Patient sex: M
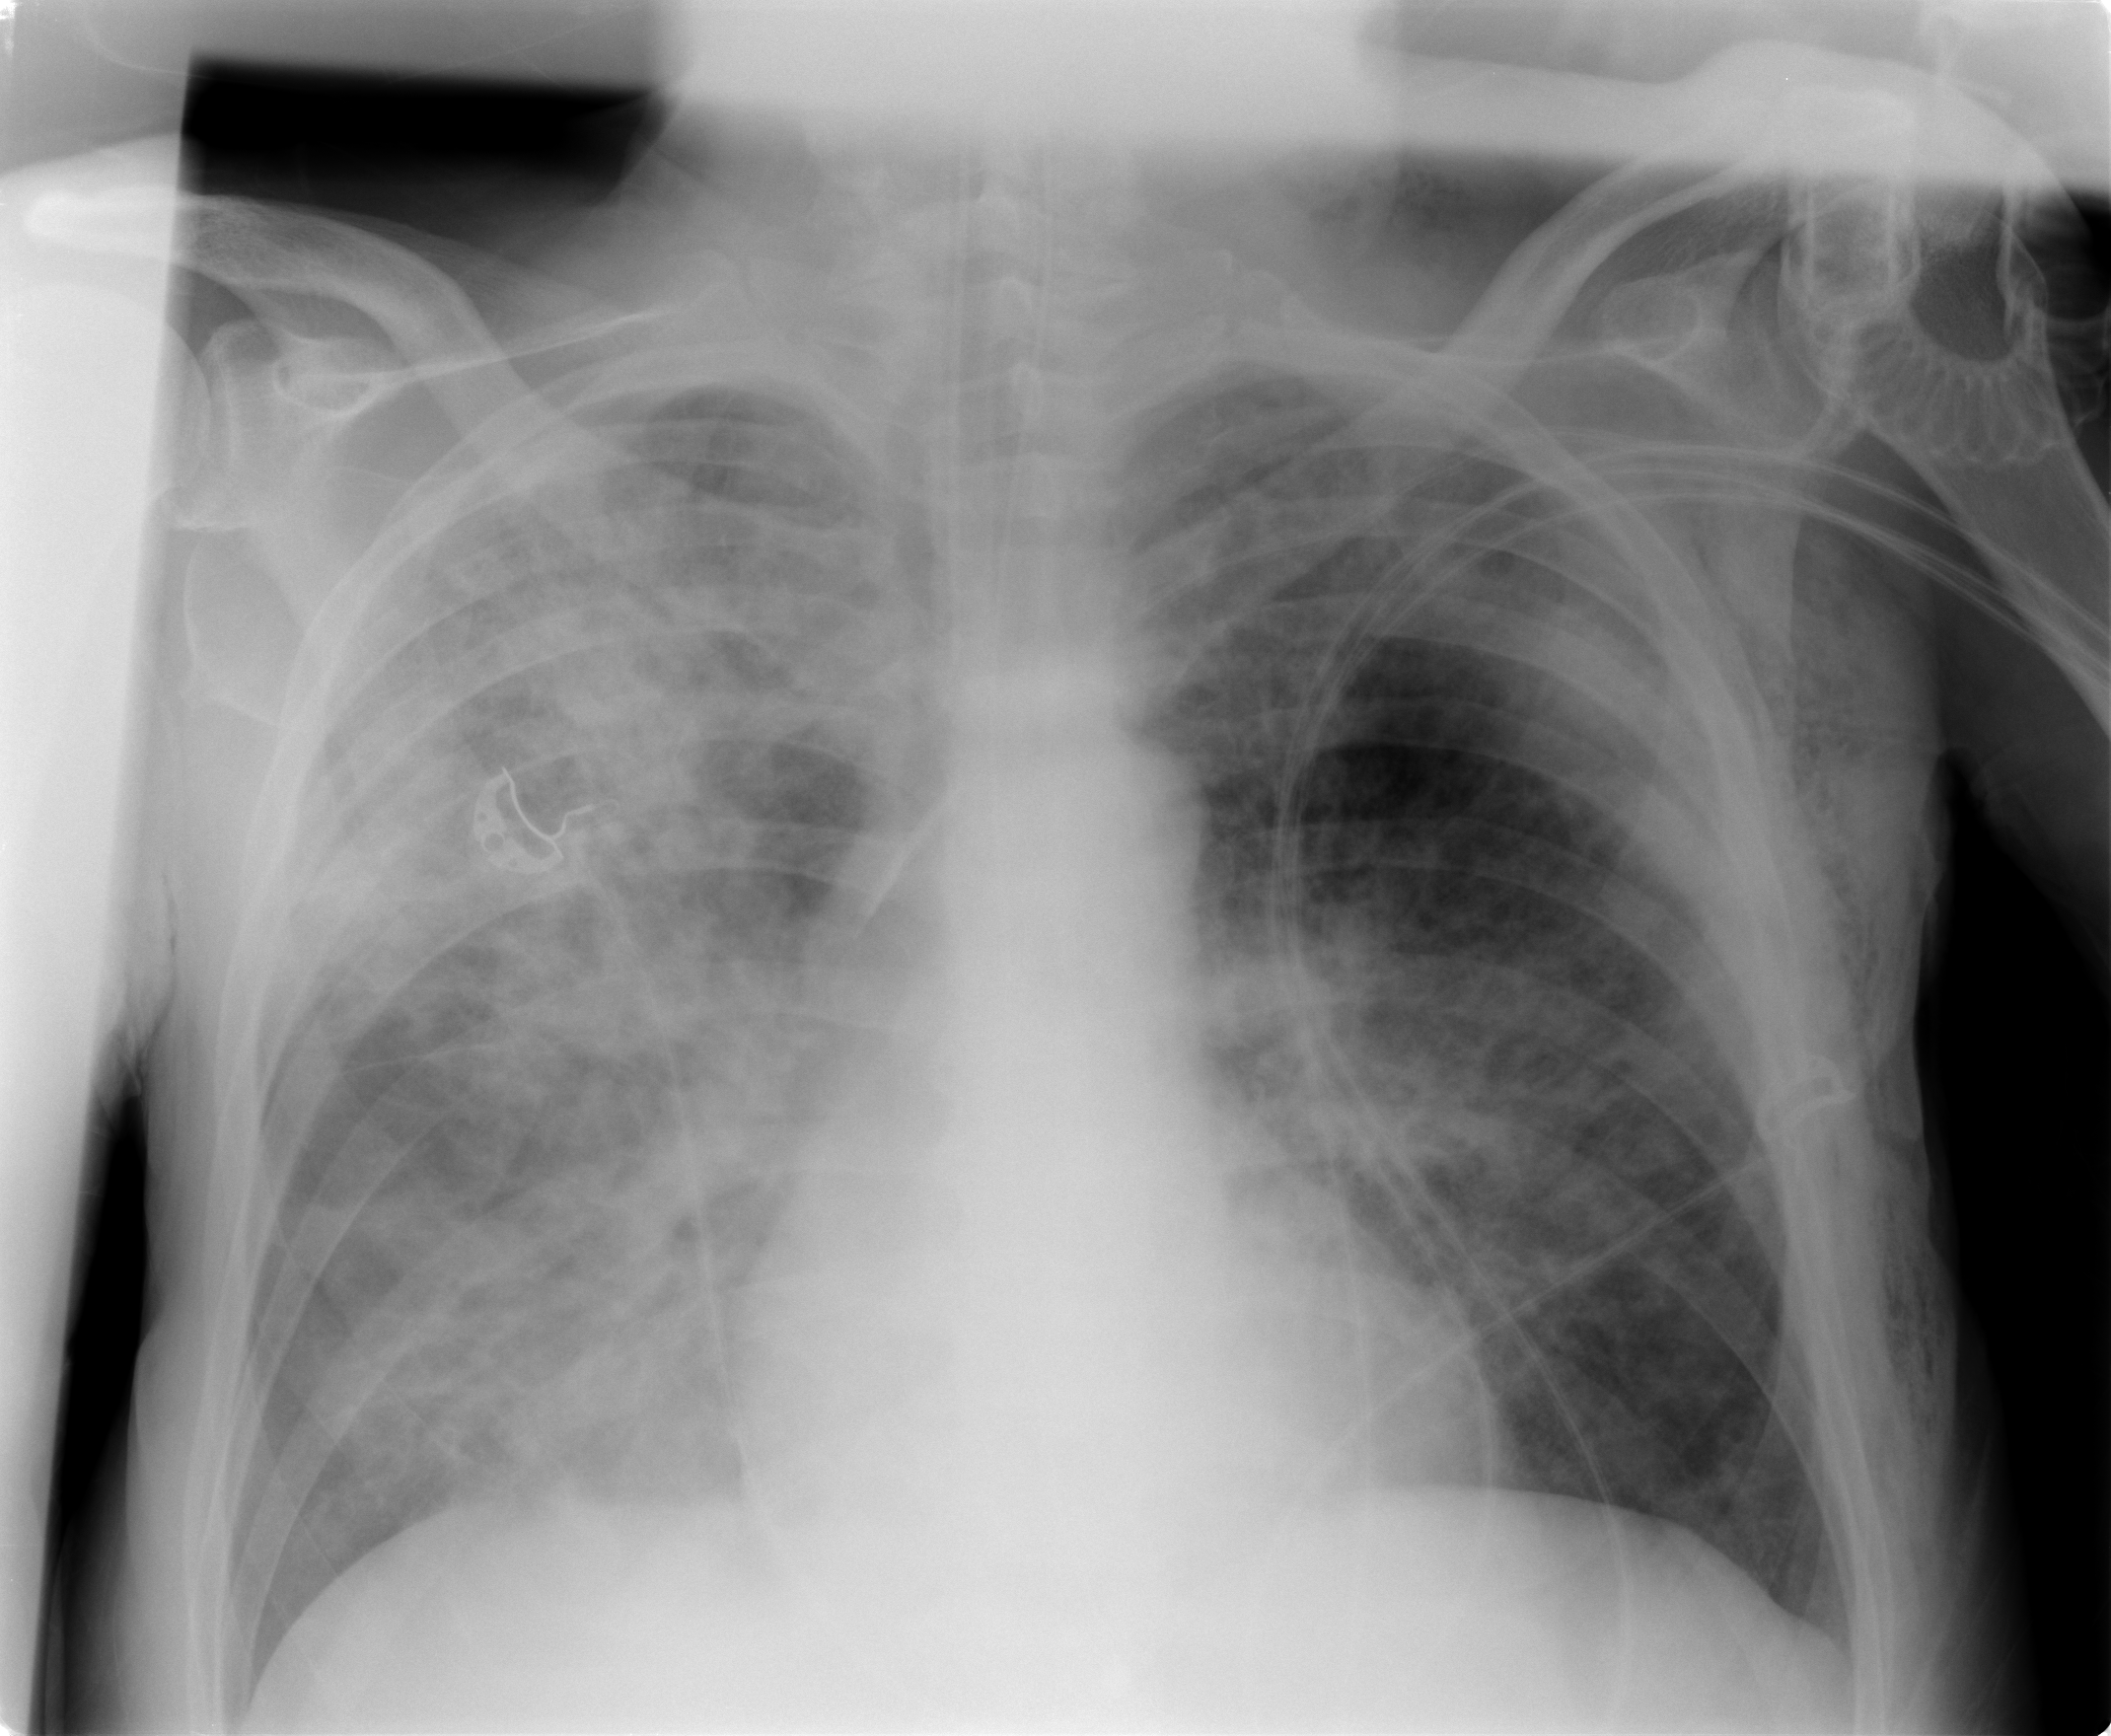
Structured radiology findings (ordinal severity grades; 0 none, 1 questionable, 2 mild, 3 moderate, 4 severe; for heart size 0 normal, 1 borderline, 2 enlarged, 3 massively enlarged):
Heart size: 0
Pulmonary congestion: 2
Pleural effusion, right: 0
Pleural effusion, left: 0
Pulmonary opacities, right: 3
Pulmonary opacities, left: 2
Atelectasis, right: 3
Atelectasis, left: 2